Interaction volume radius: 5 \u00c5
Interaction volume height: 30 \u00c5
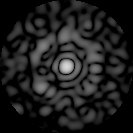
Disorder parameter: 0.7696